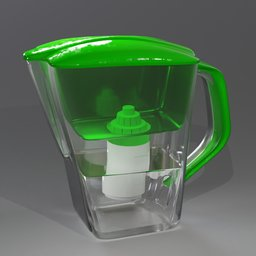
Label: tools